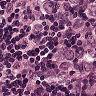
Metastatic tissue present: yes